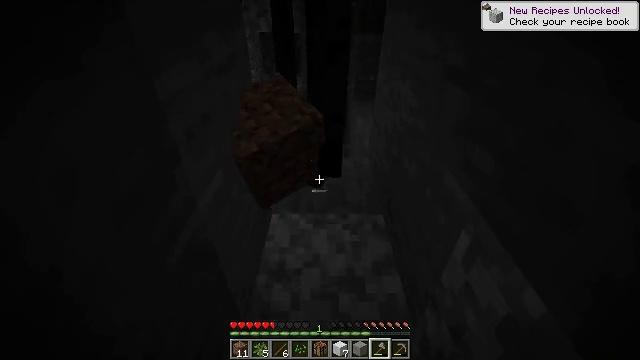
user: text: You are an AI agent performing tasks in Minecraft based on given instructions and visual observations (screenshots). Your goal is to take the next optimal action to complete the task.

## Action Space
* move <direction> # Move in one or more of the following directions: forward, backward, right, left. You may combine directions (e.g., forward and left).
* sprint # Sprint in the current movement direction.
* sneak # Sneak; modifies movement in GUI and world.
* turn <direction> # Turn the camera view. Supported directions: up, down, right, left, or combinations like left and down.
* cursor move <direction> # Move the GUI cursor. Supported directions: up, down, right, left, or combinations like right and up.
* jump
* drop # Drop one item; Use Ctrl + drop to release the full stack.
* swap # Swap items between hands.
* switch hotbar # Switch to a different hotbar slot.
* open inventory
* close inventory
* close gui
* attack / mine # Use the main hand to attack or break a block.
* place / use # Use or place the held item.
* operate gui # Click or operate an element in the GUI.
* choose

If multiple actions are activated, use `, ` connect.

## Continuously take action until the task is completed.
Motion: motion action
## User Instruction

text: Kill mobs.
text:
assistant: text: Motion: no_op